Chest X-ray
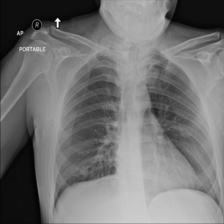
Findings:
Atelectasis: negative
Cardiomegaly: negative
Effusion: negative
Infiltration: positive
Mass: negative
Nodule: positive
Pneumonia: negative
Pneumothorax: negative
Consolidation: negative
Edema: negative
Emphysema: negative
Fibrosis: negative
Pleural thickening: negative
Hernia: negative